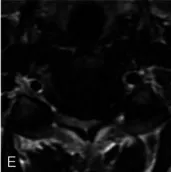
Sagittal MRI scan.
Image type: radiology (mri)